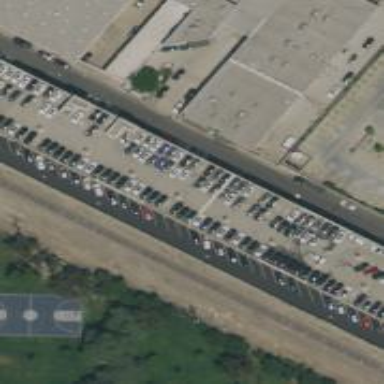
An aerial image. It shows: Commercial building used for cars.